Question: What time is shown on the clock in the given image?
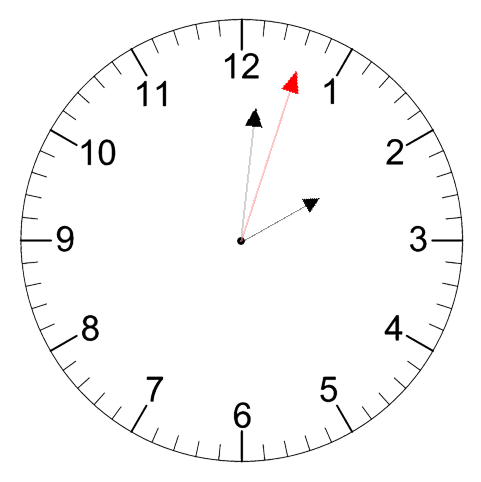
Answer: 02:01:03